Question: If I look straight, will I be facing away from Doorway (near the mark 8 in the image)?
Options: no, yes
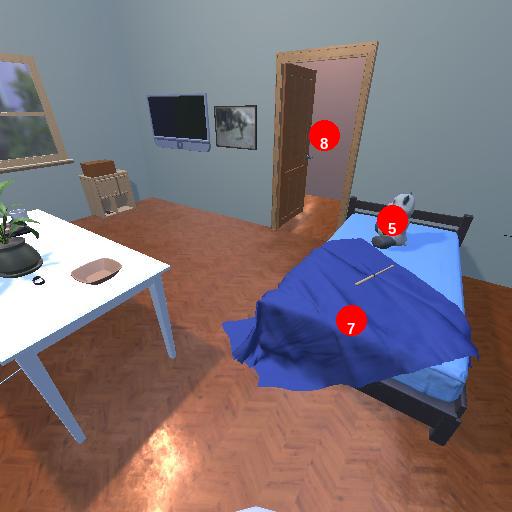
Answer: no